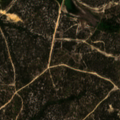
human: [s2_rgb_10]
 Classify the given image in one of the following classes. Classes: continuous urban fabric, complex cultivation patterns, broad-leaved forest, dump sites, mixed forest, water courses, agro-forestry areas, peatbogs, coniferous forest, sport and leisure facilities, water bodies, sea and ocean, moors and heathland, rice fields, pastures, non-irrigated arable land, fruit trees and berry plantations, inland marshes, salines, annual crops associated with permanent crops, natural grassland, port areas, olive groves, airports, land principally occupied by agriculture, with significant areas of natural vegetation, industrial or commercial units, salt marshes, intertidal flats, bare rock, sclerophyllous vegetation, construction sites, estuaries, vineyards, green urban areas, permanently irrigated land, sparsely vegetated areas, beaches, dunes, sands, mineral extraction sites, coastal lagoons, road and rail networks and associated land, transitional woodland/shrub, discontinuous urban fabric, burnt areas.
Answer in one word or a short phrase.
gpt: broad-leaved forest, coniferous forest, mixed forest